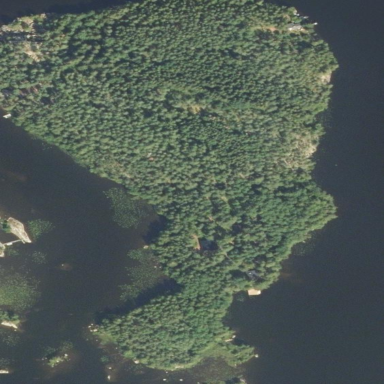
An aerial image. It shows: Islet.